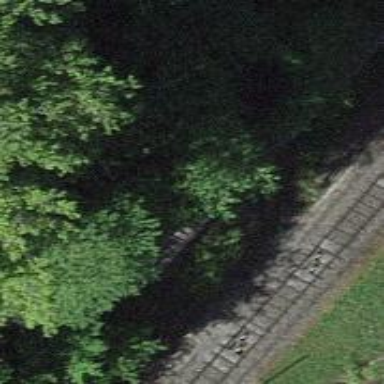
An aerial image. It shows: Steps made of asphalt.